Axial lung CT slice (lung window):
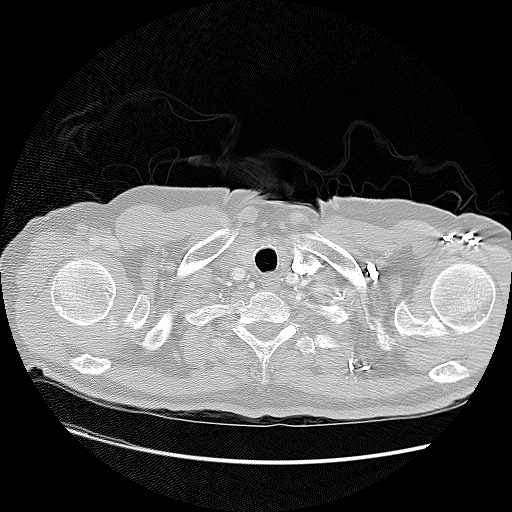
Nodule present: no